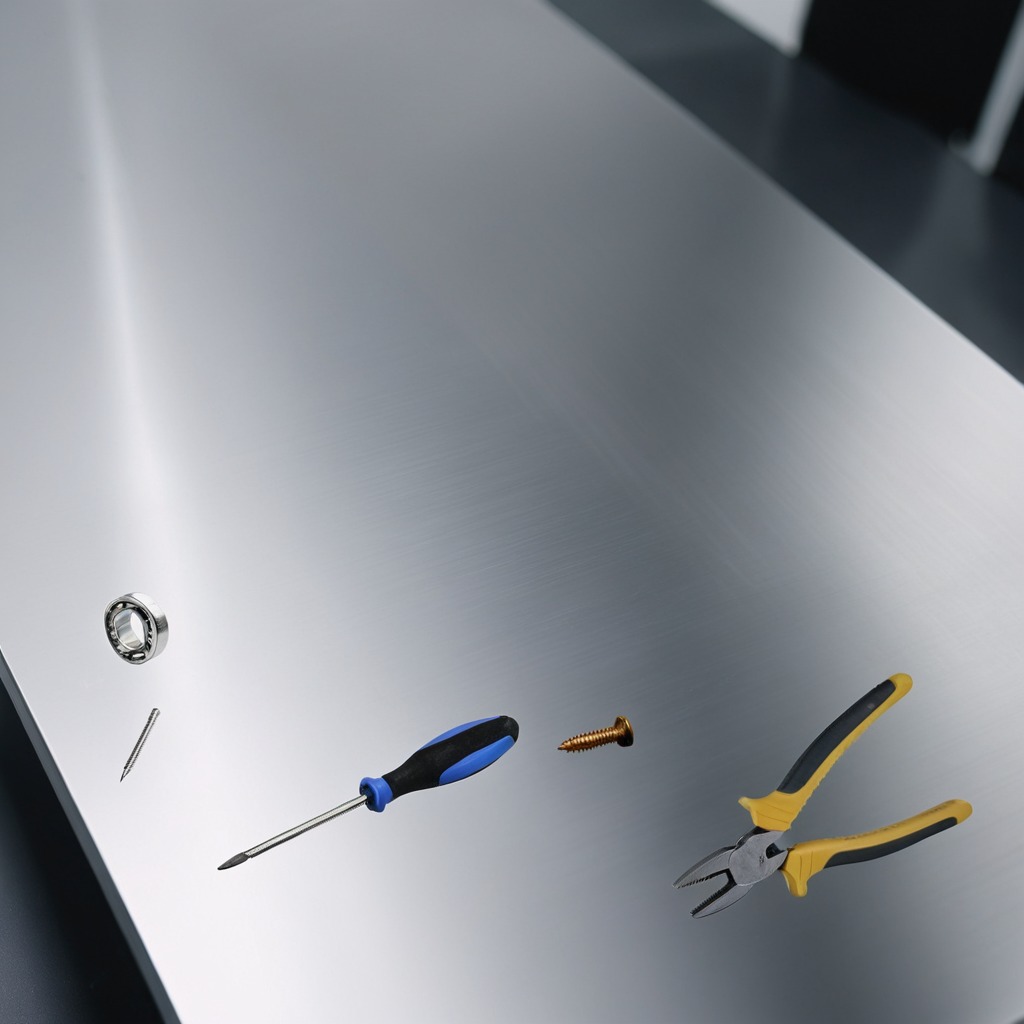
A ball bearing, a machine screw, an iron nail, pliers, and a screwdriver are lying on the stainless steel table.